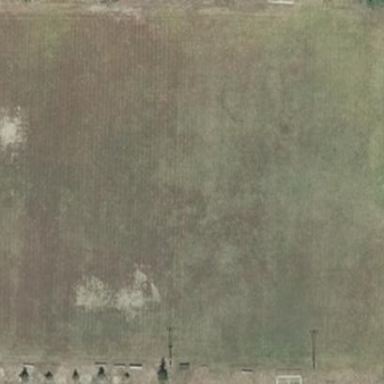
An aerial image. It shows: Soccer pitch designated for leisure and sports activities.